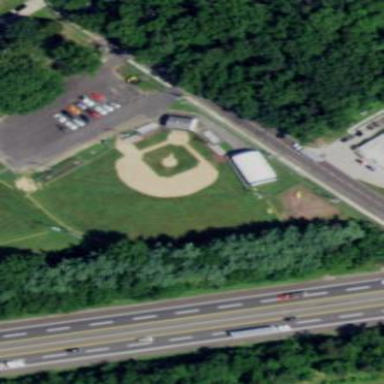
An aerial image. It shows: Baseball pitch for leisure land.